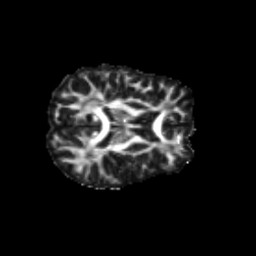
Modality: FA
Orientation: axial
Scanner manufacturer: siemens
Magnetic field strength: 3 T
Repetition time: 9.2 s
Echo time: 0.084 s